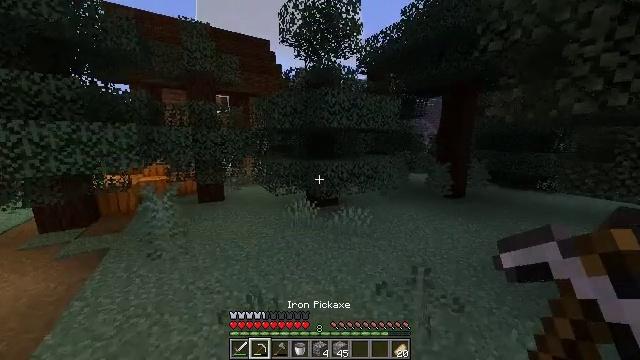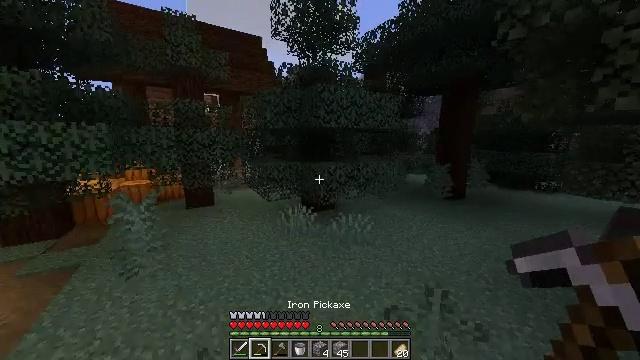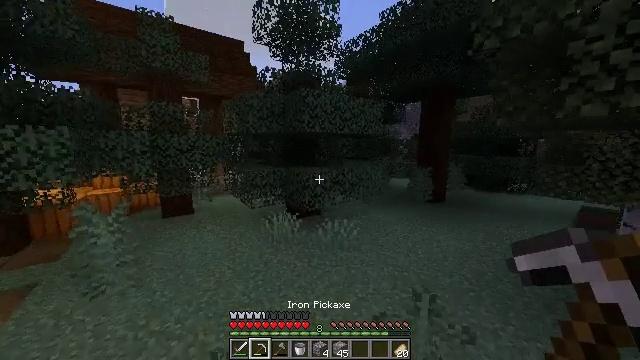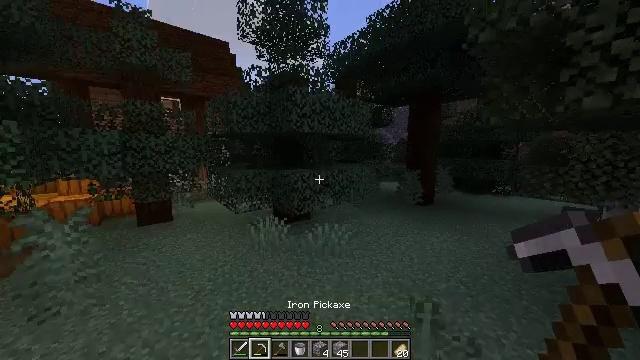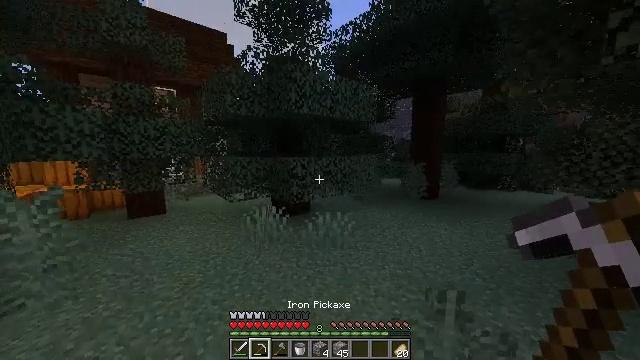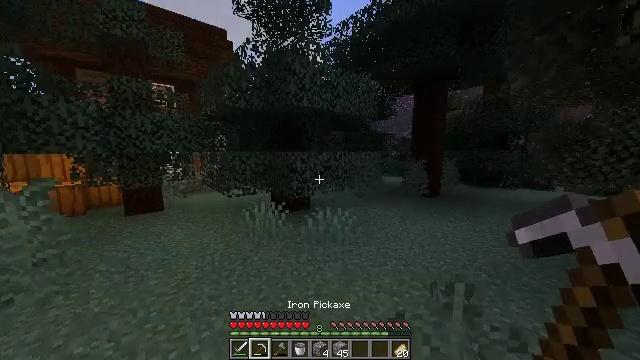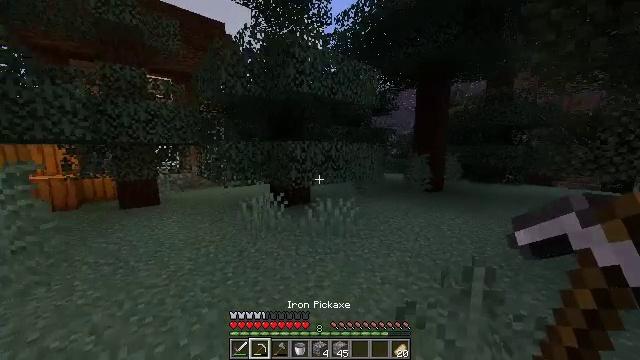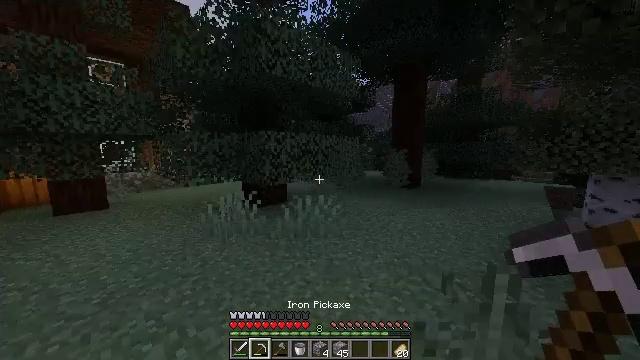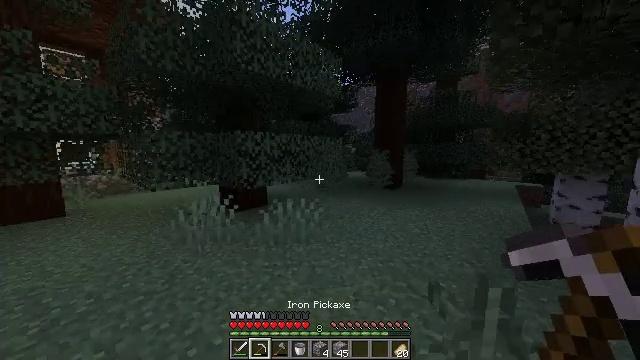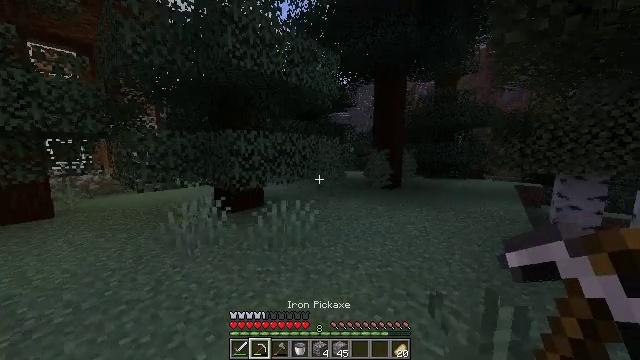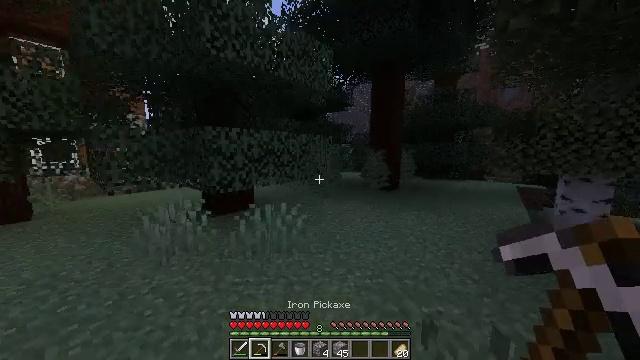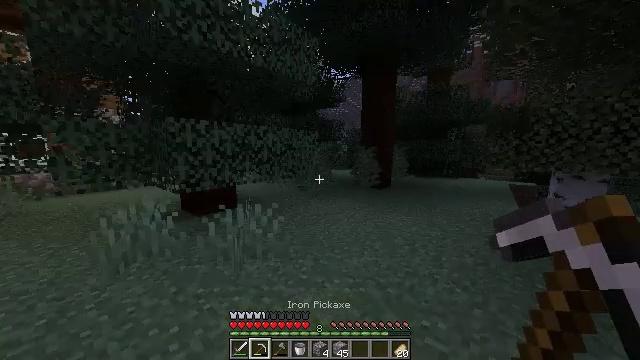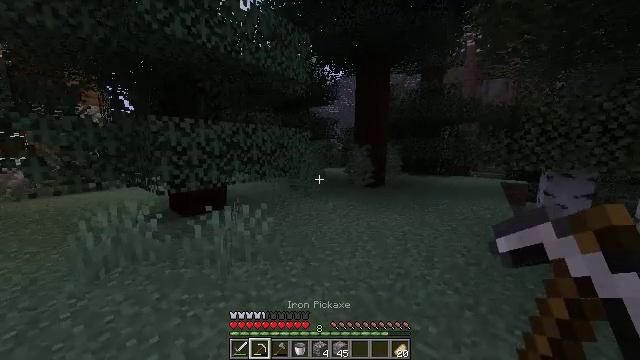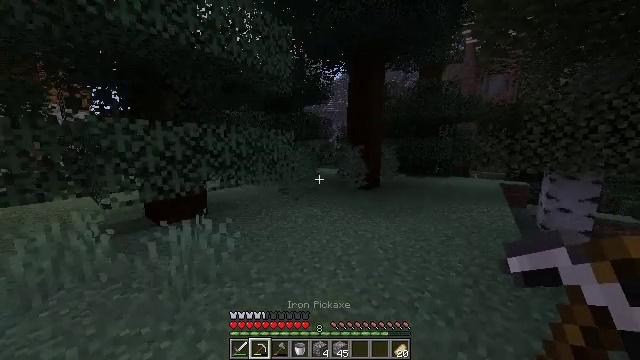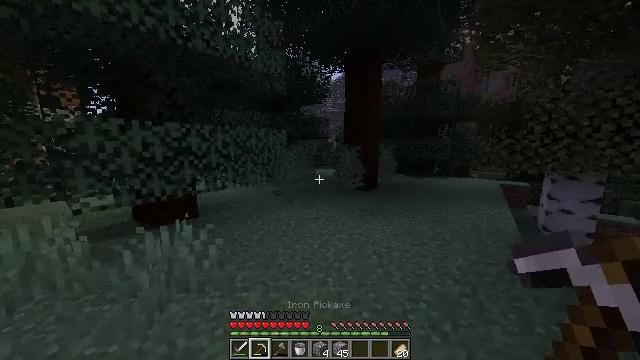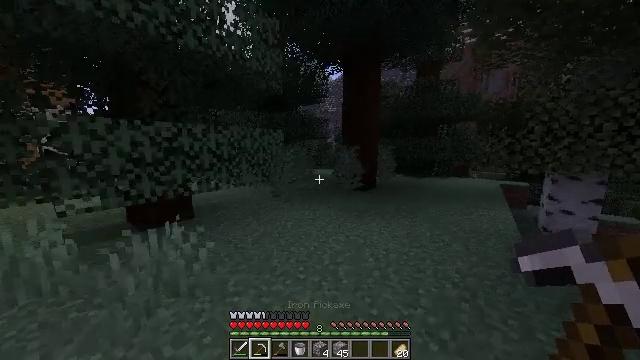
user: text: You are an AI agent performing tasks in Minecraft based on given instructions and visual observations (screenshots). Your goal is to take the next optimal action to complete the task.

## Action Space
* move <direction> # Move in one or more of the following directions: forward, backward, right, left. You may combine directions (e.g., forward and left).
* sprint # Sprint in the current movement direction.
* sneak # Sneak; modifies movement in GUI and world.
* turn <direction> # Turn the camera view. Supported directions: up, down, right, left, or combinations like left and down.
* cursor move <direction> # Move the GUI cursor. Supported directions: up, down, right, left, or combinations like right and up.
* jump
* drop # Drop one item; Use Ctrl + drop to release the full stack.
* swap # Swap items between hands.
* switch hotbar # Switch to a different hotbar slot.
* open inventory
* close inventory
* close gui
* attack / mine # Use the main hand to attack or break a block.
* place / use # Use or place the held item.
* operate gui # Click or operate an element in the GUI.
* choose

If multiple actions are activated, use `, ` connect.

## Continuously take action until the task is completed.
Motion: motion action
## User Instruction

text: Punch the spruce leaves to get saplings.
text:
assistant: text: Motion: move forward, sprint, turn right
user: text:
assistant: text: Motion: move forward, sprint, turn right and up
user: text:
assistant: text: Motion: move forward, sprint, turn right and up
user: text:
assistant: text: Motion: move forward, sprint
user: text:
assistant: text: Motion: move forward, sprint
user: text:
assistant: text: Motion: move forward, sprint
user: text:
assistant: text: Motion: move forward, sprint, turn right
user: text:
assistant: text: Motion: move forward and move right, sprint, turn right
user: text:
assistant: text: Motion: move forward and move right, sprint
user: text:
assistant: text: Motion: move forward and move right, sprint
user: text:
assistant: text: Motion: move forward and move right, sprint, turn right
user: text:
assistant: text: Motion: move forward and move right, sprint, turn right
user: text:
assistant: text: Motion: move forward and move right, sprint
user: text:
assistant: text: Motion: move forward and move right, sprint
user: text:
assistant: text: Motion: move forward and move right, sprint
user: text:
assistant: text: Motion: move forward, sprint, turn right
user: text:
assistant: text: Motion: move forward, sprint, turn right
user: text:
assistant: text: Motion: move forward, sprint
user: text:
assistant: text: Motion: move forward, sprint
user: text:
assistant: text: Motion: move forward, sprint, jump
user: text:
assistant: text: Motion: move forward, sprint, jump
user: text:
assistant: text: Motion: move forward, sprint, turn left, jump
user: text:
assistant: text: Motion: move forward, sprint, turn left, jump
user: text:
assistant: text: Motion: move forward, sprint, turn left and up, jump
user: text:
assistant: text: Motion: move forward, sprint, jump
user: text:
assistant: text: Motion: move forward, sprint, jump
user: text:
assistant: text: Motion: move forward, sprint, jump
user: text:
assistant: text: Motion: move forward, sprint, jump
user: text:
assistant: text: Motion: move forward, sprint, turn left, jump
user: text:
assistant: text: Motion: move forward, sprint, turn left, jump